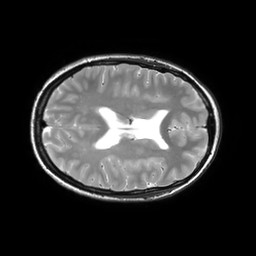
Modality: T2w
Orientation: axial
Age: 19
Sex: female
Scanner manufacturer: philips
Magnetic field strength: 3 T
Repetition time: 3 s
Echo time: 0.08 s